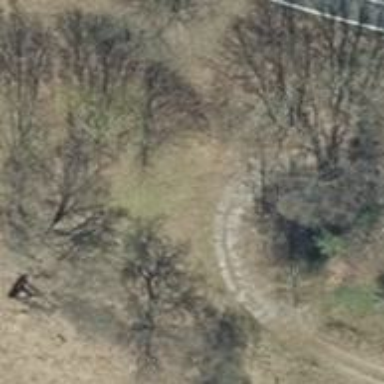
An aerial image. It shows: Row of deciduous broadleaved trees.